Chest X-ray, AP view. Patient: 58 years old, sex M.
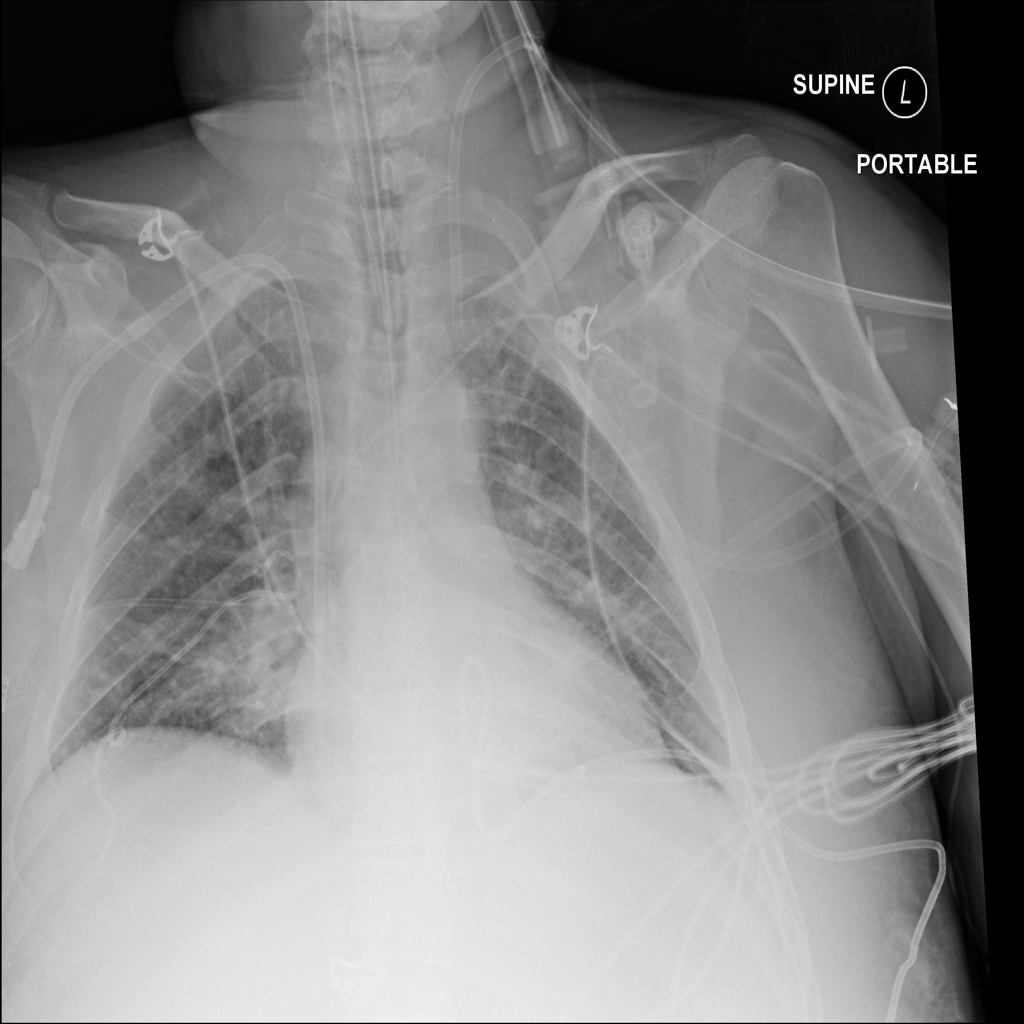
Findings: No Finding